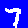
Digit: 7